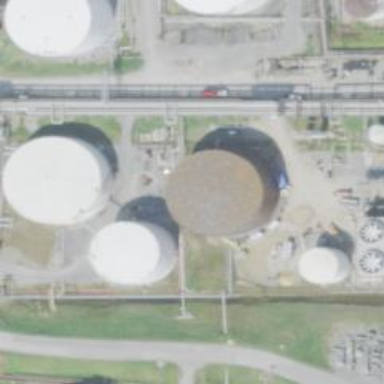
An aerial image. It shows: Storage tank that is man-made.